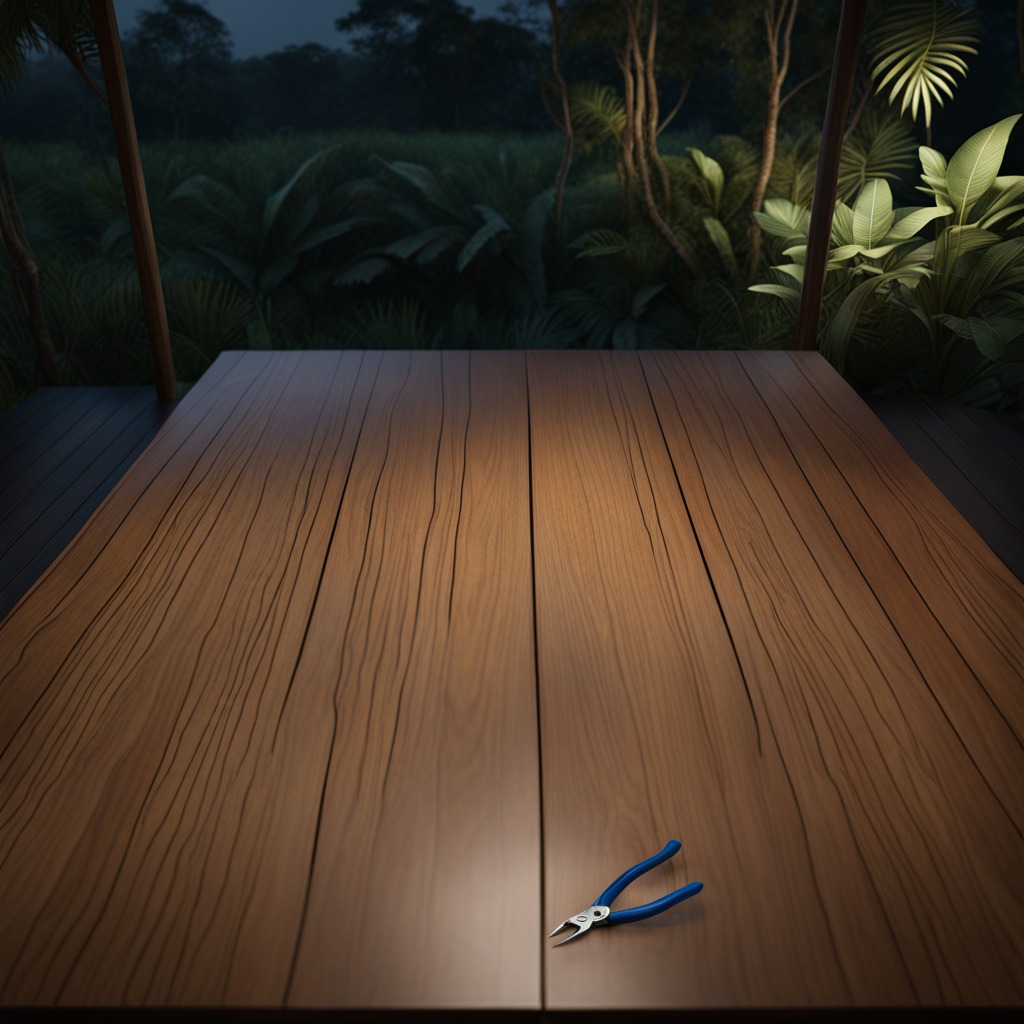
A plier is lying on a wooden table inside a jungle field workshop tent at night dim ambient light soft shadows worn but